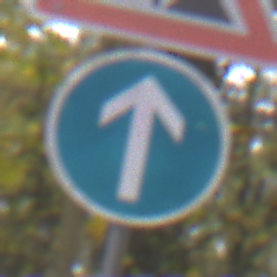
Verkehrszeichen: VorgeschriebeneFahrtrichtungGeradeaus
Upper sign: Arbeitsstelle
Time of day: MorningAfternoon
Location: Outdoor (Nature)
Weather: Overcast
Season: Autumn
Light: Natural